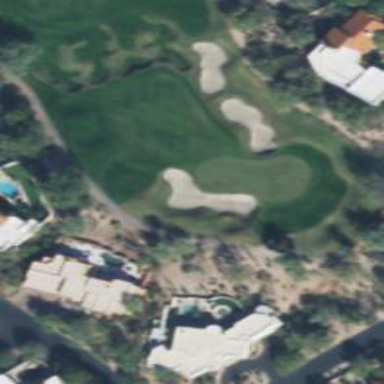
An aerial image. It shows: Golf hole.